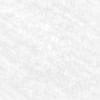
Label: change